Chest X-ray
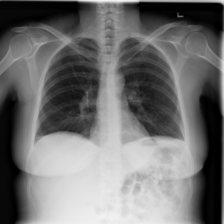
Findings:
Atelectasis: negative
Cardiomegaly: negative
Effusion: negative
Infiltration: positive
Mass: negative
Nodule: negative
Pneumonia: negative
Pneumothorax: negative
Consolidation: positive
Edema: negative
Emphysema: negative
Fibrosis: negative
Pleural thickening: negative
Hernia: negative